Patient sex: F
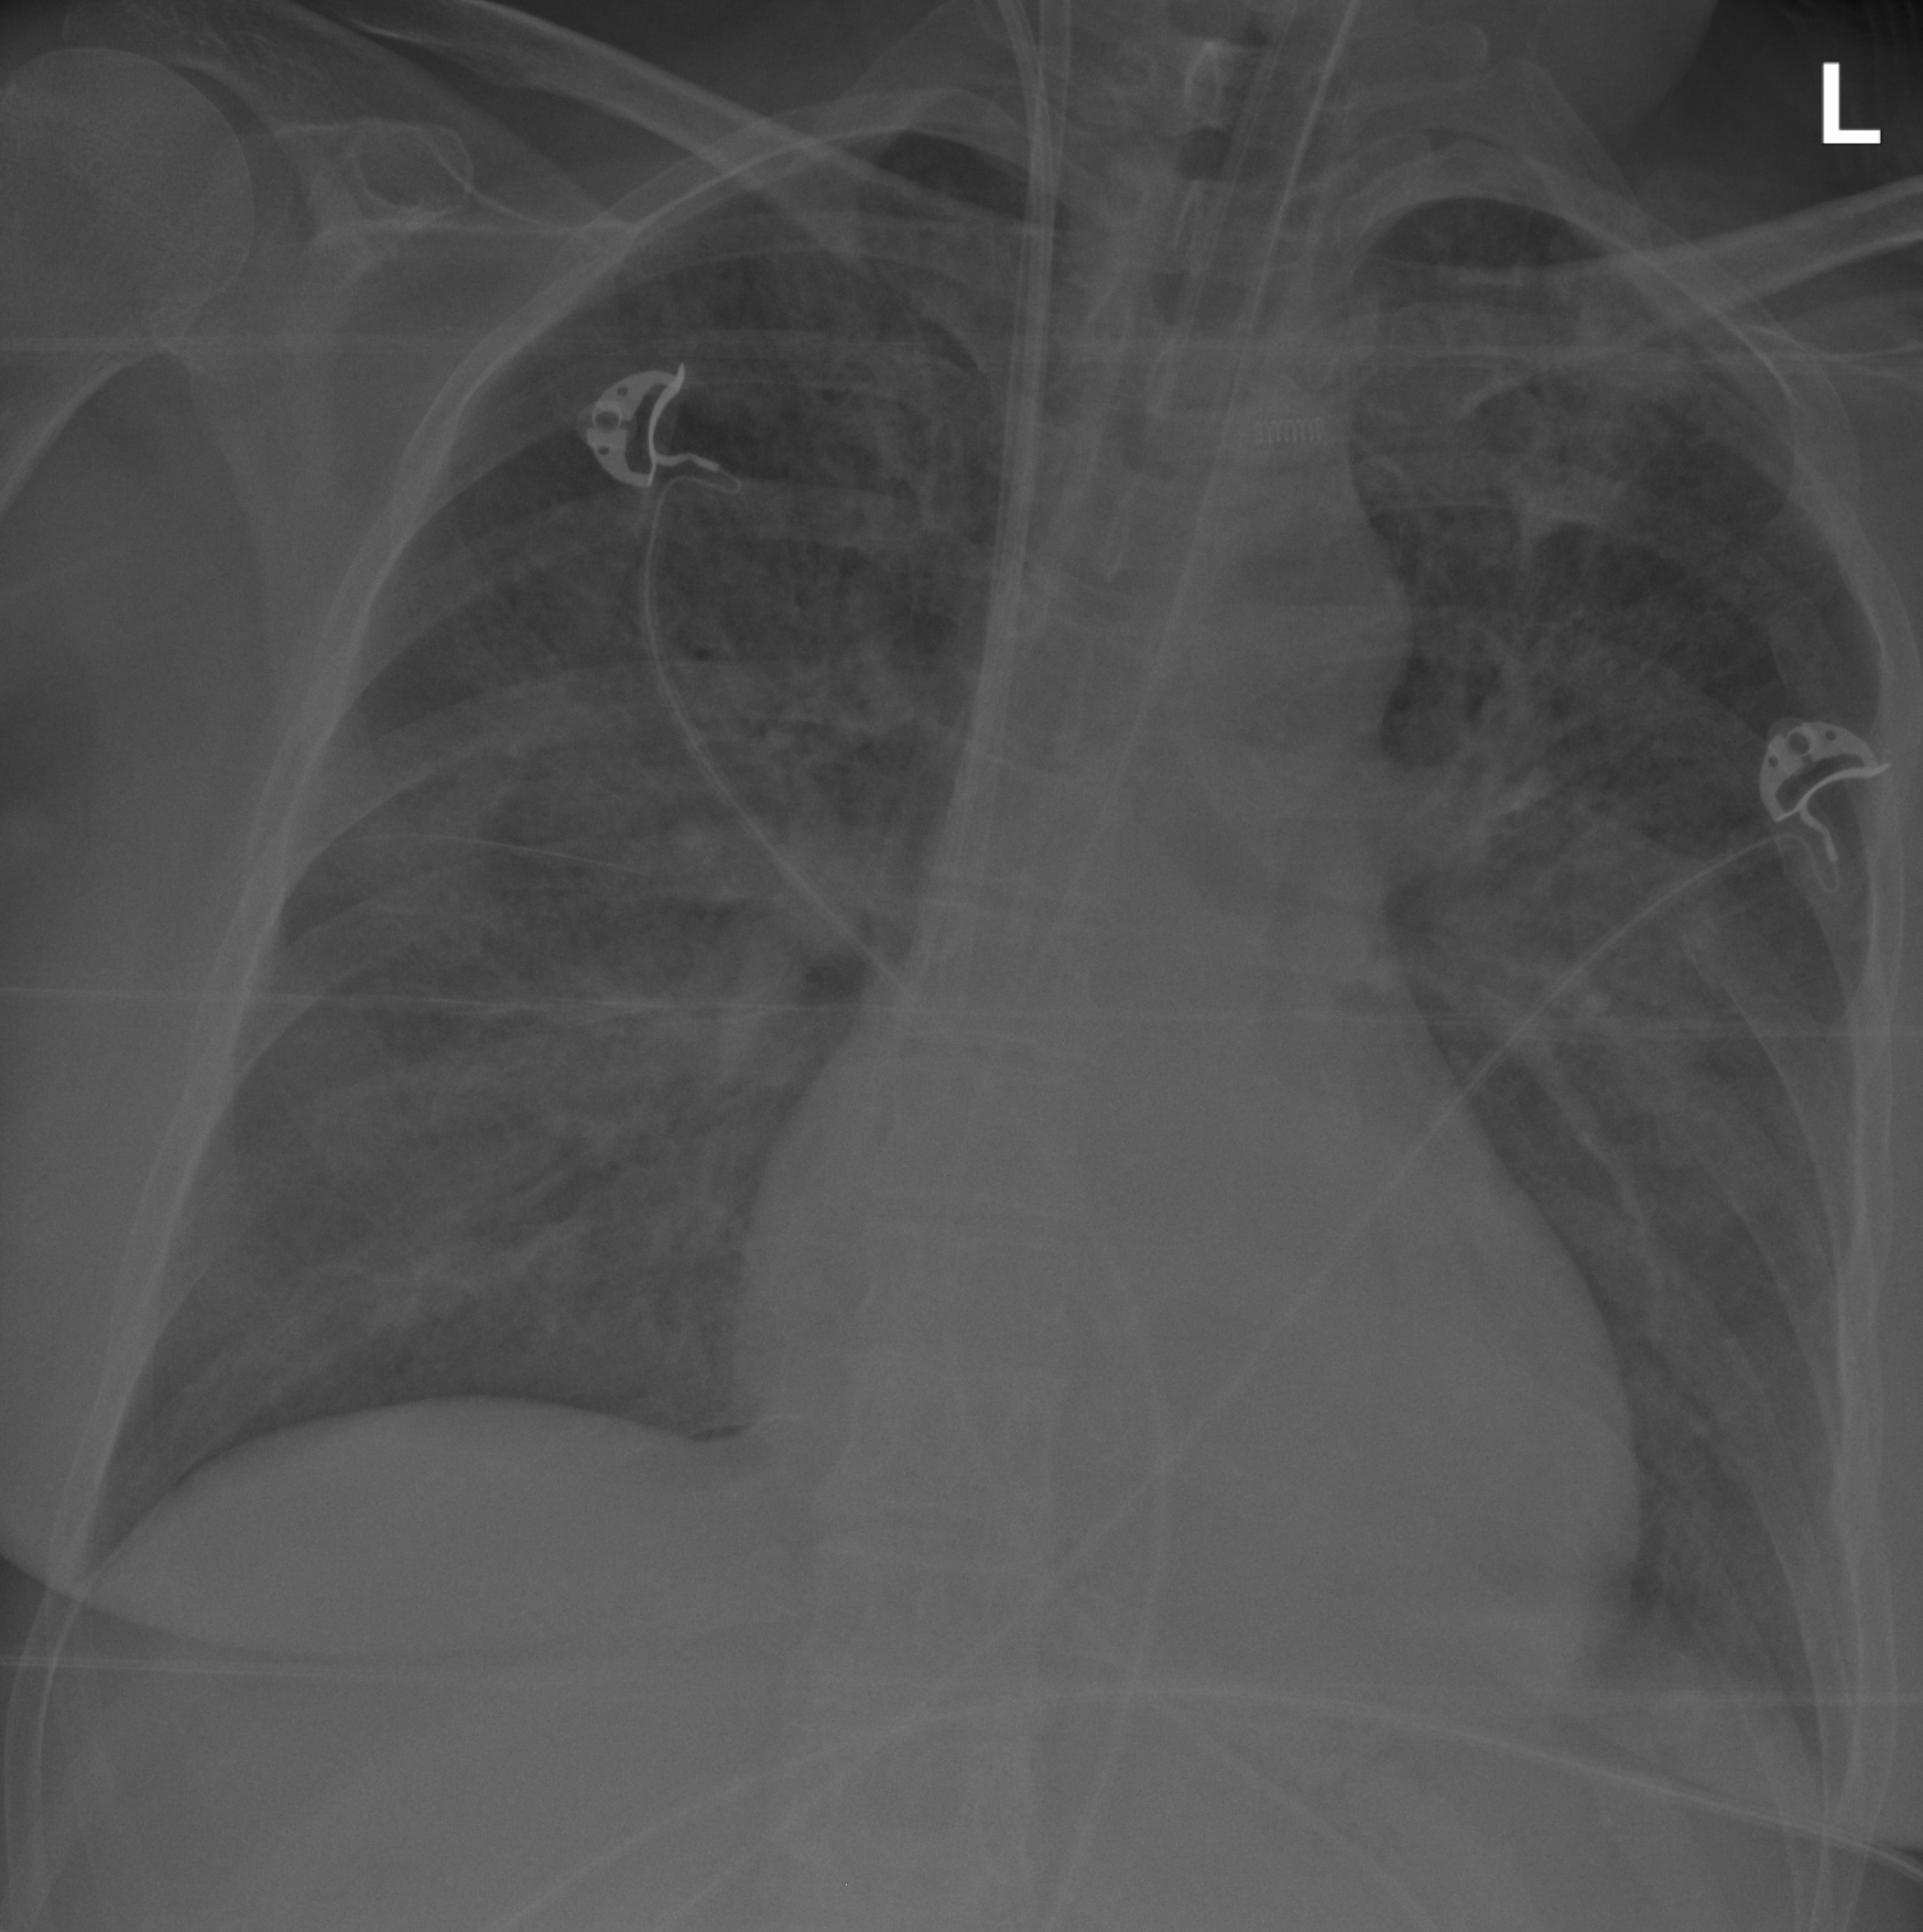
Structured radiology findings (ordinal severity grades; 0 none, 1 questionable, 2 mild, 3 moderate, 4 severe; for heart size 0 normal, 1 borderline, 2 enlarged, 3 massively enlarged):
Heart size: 0
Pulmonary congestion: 3
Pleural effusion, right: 0
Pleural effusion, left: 1
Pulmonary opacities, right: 3
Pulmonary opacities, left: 3
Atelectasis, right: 3
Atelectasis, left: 3